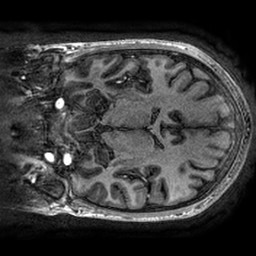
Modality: T1w
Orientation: coronal
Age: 22
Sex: male
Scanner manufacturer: ge
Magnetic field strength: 3 T
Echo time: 0.002736 s